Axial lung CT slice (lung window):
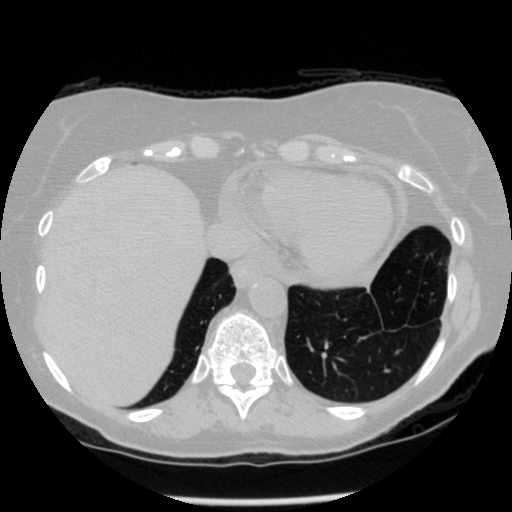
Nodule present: no